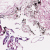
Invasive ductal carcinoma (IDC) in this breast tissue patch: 0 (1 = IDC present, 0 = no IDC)